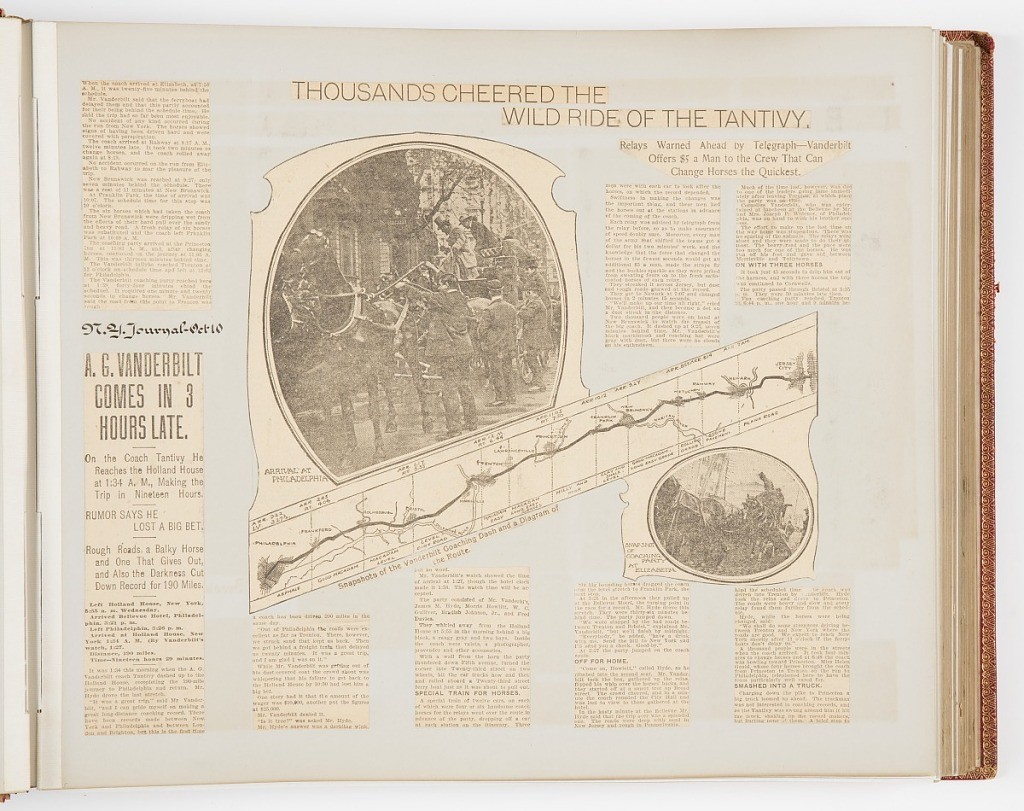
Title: Commemorative Scrapbook Documenting the 1901 Record Breaking Coach Race from New York City to Philadelphia and Back Again
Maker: James Hazen Hyde, American, 1876 - 1959
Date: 1901
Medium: Newspaper and magazine clippings mounted on heavy wove paper, annotated in pen and ink, bound in red leather with gilded lettering
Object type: Album Page
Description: Album of newspaper clippings describing the coach trip from New York to Philadelphia and return. The drivers were James H. Hyde and Alfred Vanderbilt.